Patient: sex F, age 57
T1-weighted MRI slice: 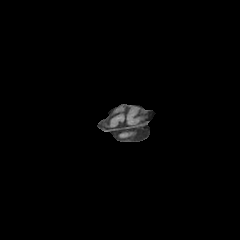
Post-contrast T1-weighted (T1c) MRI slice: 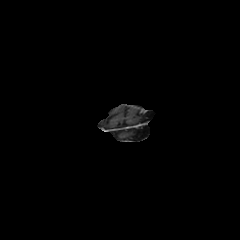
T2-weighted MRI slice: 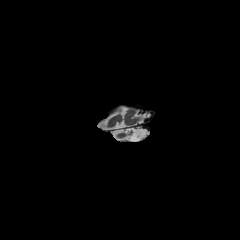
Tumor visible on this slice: no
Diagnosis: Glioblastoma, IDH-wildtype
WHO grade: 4